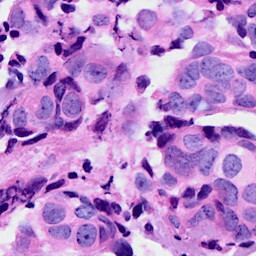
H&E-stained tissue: Breast